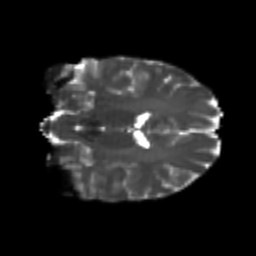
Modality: T2w
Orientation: coronal
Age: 22
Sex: female
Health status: healthy
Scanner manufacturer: philips
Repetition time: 7.388 s
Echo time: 0.08599 s